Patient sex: F
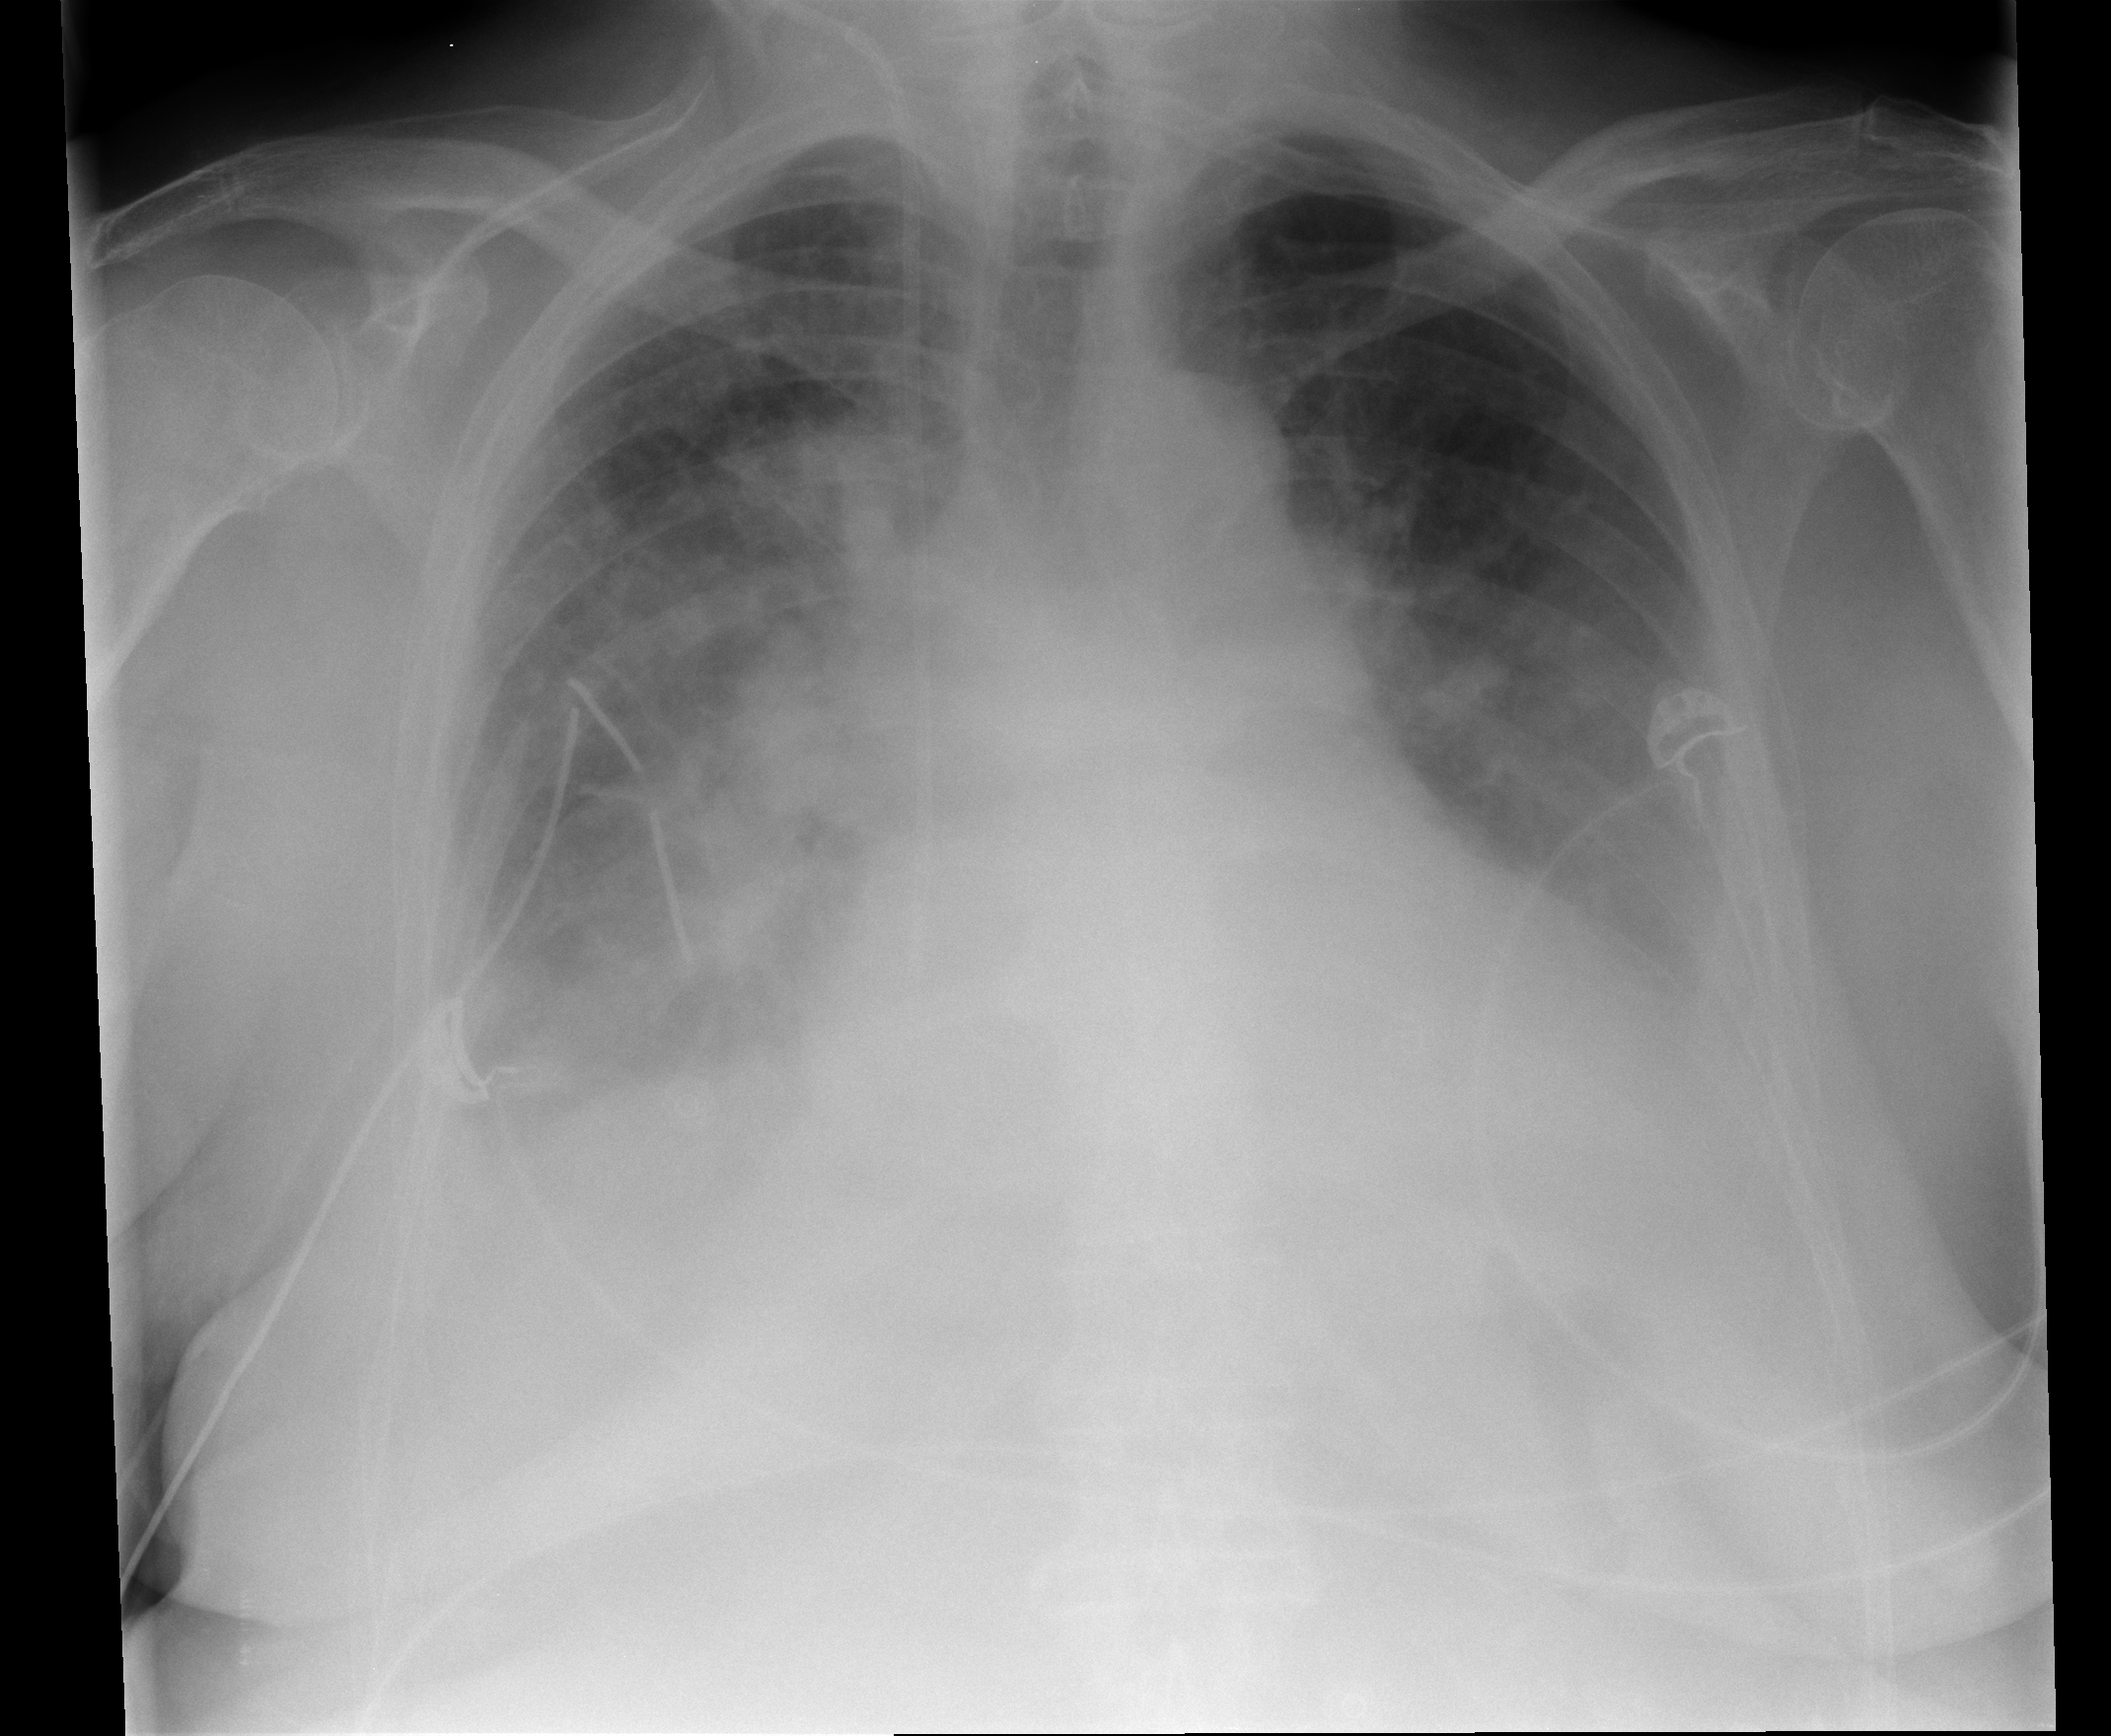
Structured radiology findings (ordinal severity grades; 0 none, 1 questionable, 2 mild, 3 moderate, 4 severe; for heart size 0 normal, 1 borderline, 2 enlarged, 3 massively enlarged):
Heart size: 2
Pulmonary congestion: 2
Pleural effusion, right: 2
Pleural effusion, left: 2
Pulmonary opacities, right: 2
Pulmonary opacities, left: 2
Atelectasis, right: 3
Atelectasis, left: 3